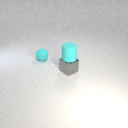
small gray metal cube below small cyan rubber cylinder